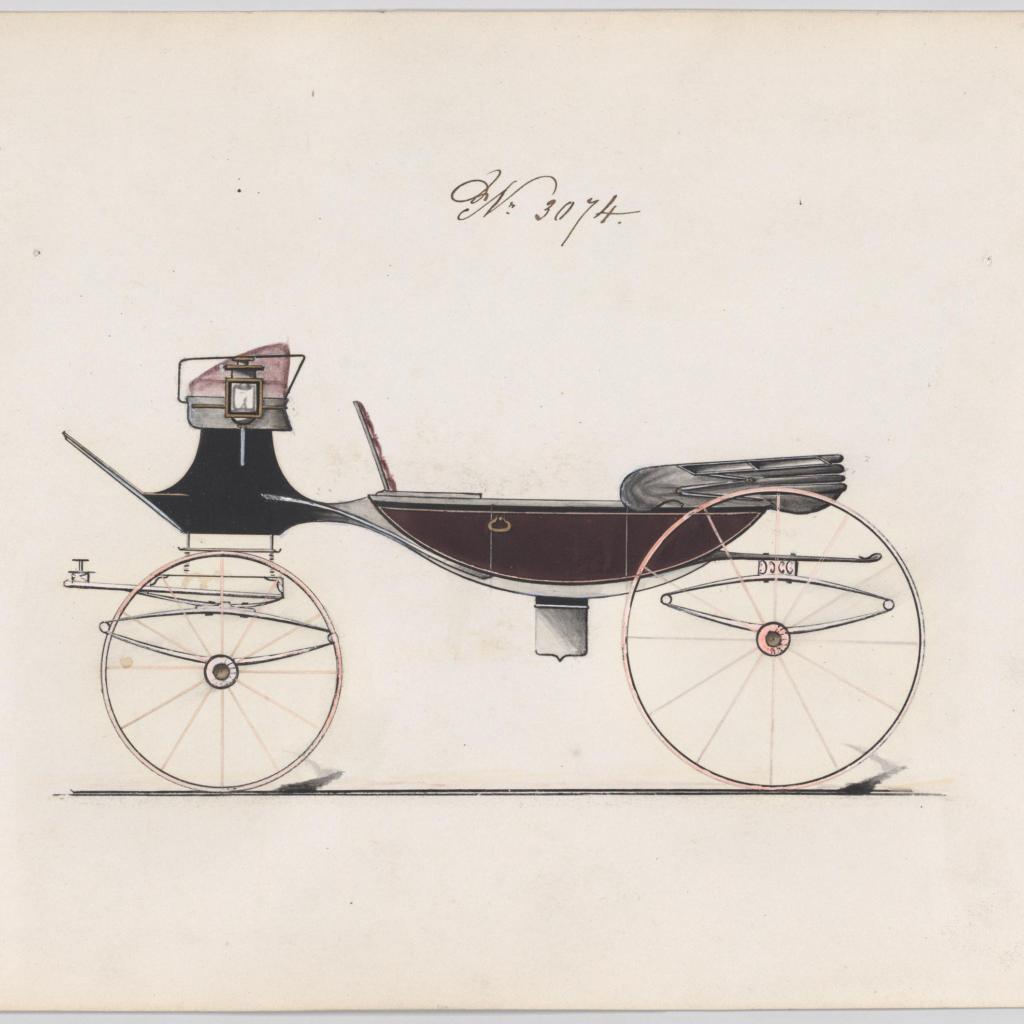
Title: Design for Vis-à-vis, no. 3074
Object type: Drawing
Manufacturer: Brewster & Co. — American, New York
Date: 1874
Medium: Pen and black ink, watercolor and gouache with gum arabic and metallic ink
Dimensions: Sheet: 7 x 9 7/8 in. (17.8 x 25.1 cm)
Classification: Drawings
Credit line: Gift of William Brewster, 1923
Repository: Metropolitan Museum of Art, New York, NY